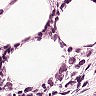
Metastatic tissue present: yes